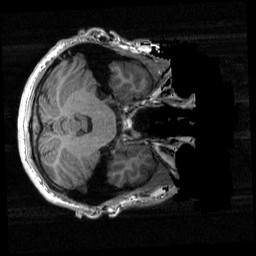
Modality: T1w
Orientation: axial
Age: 23
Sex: male
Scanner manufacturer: siemens
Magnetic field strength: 3 T
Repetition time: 2.3 s
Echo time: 0.00298 s